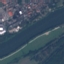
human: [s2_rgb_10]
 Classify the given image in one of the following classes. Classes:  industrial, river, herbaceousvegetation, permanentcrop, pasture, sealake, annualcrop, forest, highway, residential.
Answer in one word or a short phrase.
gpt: River